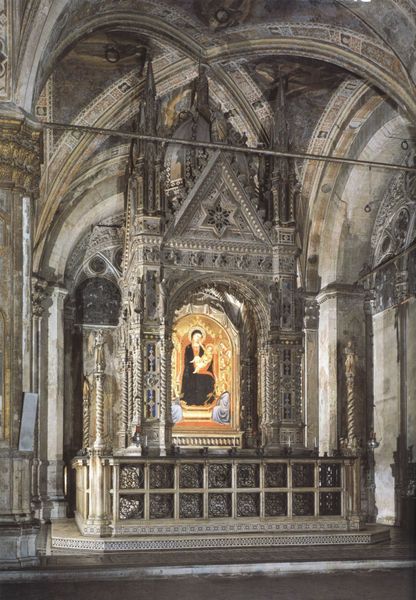
Titel: Tabernakel mit Bildnis der Madonna mit dem Kind
Künstler: Orcagna
Standort: Florenz, Orsanmichele (EU - I - Toskana)
Schlagwörter: dunkel, dreieck, frau, grau, hell, marmor, raum, säule, säulen, dach, ornament, architektur, sockel, stein, bild, innenraum, gitter, kirche, gold, kind, mutter, spitzen, gotik, renaissance, bogen, italien, leer, baby, bank, kuppel, stufe, stufen, plinthe, foto, bögen, gewölbe, religion, türme, stern, dom, groß, jungfrau, beten, altar, intarsien, quadrate, gotisch, kreuzgratgewölbe, rosette, spitzbogen, spitzbögen, christus, jesus, pieta, apsis, florenz, zentrum, speer, stange, heilig, maria, madonna, jesu, mutter gottes, metal, sakral, ikone, rosetten, kandelaber, säugling, tympanon, jesuskind, maria mit kind, dreicek, kunstvoll, jesukind, marienaltar, tafelgemälde, christu, maira, altarblatt, er, madonna col bambino, 1450, kirchengewölbe, tordiert